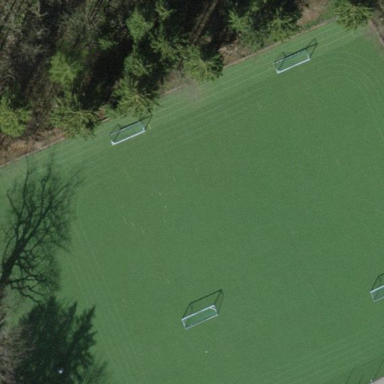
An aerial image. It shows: Pitch for leisure activities.